Field crop: maize
Growth stage: 2
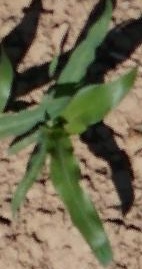
Species: maize